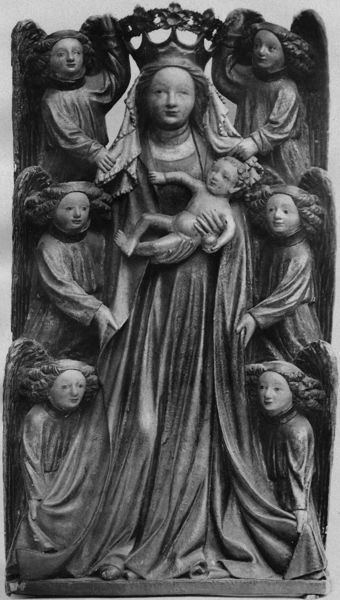
Titel: Relief des Mittelschreins des Pallanter Altares
Standort: Verwendungsort: Düren, Linnich, katholische Pfarrkirche (EU - D - NRW - Köln)
Institution: Kolumba, Köln (?)
Schlagwörter: flügel, umhang, frau, holz, schleier, falten, auge, gewand, mantel, stoff, kind, krone, locken, engel, skulptur, statue, baby, church, crown, feathers, folds, hands, religious, robes, white, women, black, collar, dress, face, girls, gray, grey, hair, lace, lady, nose, robe, skirt, woman, flowers, gown, faltenwurf, plastik, junge, knabe, sterne, altar, wood, jesus, christlich, angel, angels, heaven, naked, nude, roman, stone, fließend, child, königin, sechs, maria, madonna, black and white, expression, oval, chin, mother, mouth, scarf, saint, bois, sohn, curls, photo, sculpture, wings, himmelfahrt, virgin, children, drape, gottesmutter, enfant, marie, mere, vierge, jesuskind, symmetry, eglise, medieval, religion, eye, fingers, lieblich, ange, god, christ, figure, lips, himmelskönigin, releif, krobe, christian, mary, vollplastik, carving, christianity, triptyque, saints, son, standing, angelot, umgeben, wing, painted, cherubin, veil, middle ages, engelflügel, queen, catholicism, infant, jesus christ, holding, soft, sex, marienbild, kinder, pieta, jungfrau, symmetric, blessed, childrens, birth of christ, maddona, seraphin, ave, mary mother of god, st. maria, andels, nother of god, baby christ, marien, engeln